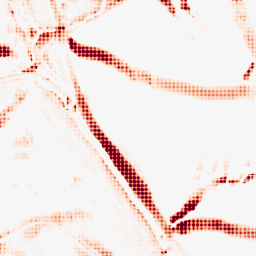
Category: morphological
Decomposition family: morphological_square
Decomposition parameters: operation: opening
size: 20
Upsampling method: sinc_blackman
Upsampling parameters: scale: 4
kernel_size: 4
Upsampling scale: 4